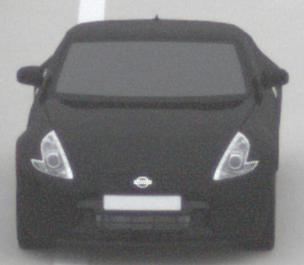
Make: Nissan
Model: 370Z Coupé
Detailed model: 370Z (Z34) Coupé
Model produced from: 2009/12
Model produced until: 2013/03
Doors: 3
Color: black
Road condition: dry road
Daytime: midday
Contrast: low contrast